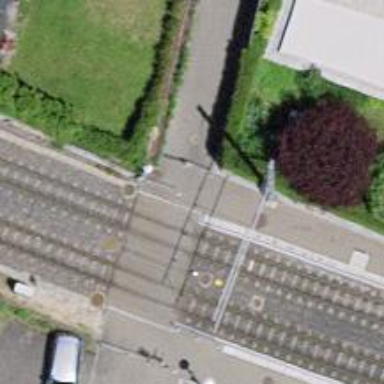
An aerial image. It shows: Railway crossing.